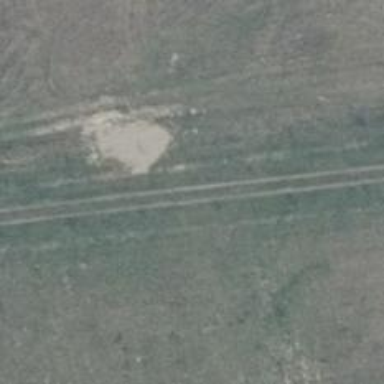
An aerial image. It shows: Track road with grade4 tracktype.